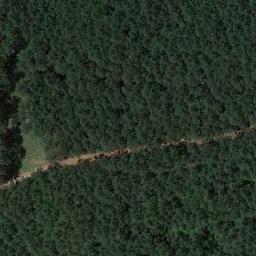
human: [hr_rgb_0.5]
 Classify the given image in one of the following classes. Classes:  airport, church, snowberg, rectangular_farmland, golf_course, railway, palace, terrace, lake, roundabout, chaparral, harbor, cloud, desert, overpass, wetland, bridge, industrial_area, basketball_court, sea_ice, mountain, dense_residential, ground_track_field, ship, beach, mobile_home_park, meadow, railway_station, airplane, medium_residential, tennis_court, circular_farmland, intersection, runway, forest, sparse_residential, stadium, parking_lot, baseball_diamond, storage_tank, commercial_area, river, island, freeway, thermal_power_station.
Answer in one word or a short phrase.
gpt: forest